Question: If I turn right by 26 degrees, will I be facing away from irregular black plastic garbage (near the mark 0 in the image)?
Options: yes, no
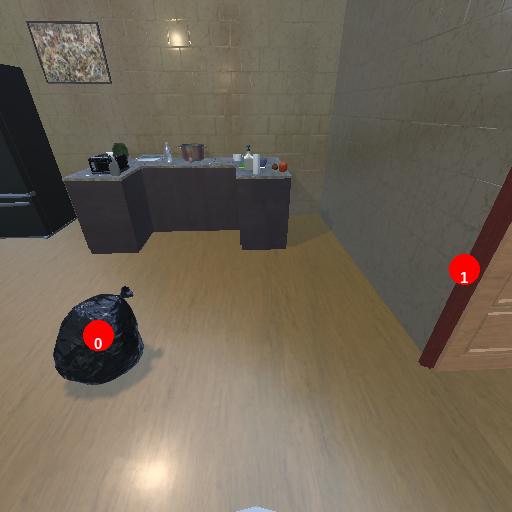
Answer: yes